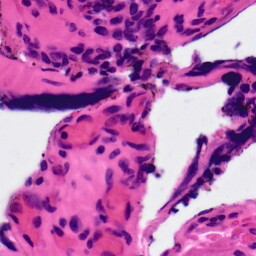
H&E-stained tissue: Ovarian